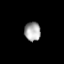
Tissue: lung
Cell type: Endothelial cells
Senescence score: 0.6207
Nuclear area (px): 300
Mean DAPI intensity: 167.13